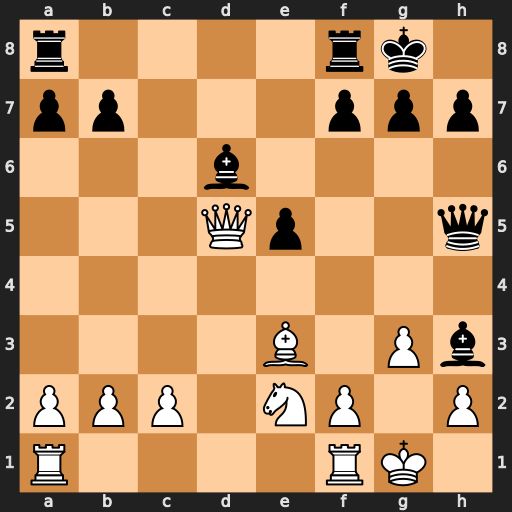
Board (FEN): r4rk1/pp3ppp/3b4/3Qp2q/8/4B1Pb/PPP1NP1P/R4RK1
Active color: w
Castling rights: -
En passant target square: -
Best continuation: Nf4 exf4 Qxh5